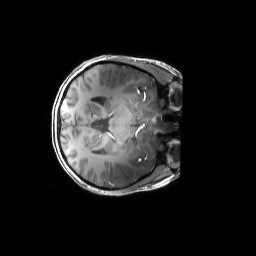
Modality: T1w
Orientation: axial
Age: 25
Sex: female
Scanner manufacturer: siemens
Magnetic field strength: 6.98 T
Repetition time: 2.37 s
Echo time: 0.00231 s